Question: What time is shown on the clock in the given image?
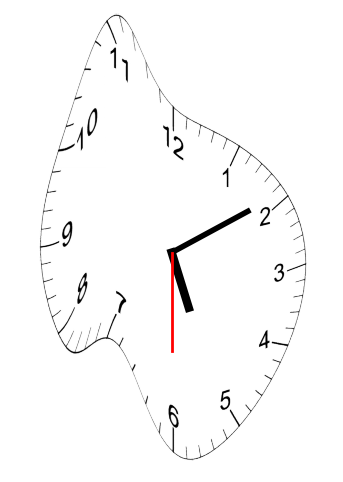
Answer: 05:09:30